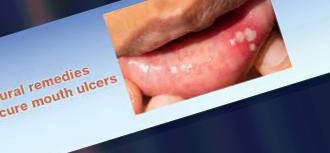
Condition: Mouth Ulcer